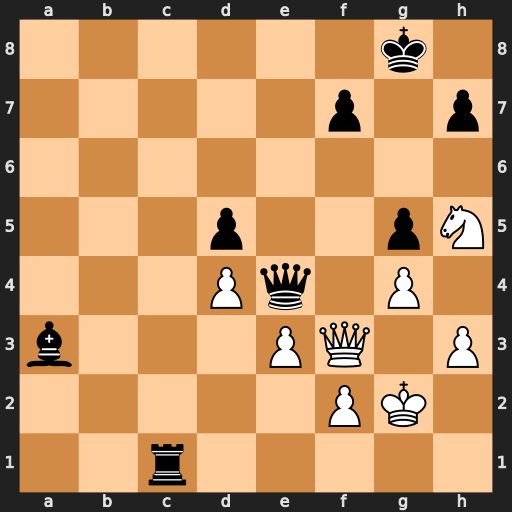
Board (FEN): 6k1/5p1p/8/3p2pN/3Pq1P1/b3PQ1P/5PK1/2r5
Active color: w
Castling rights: -
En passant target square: -
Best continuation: Nf6+ Kg7 Nxe4